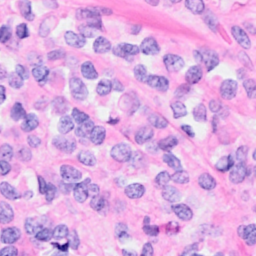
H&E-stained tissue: Breast